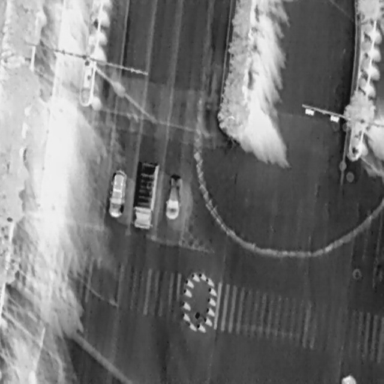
There are three objects shown in the infrared image, including two Cars, and an OtherVehicle.